Aerial crown-view tile of a tropical tree (Barro Colorado Island, Panama), acquired 20250818:
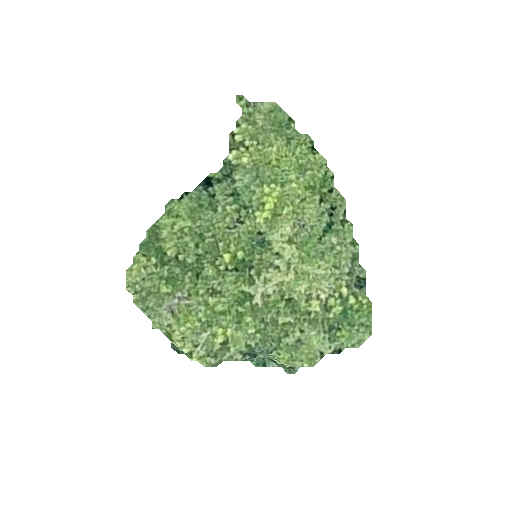
Species: Anacardium excelsum
GBIF accepted scientific name: Anacardium excelsum
Crown area: 61.651 m²